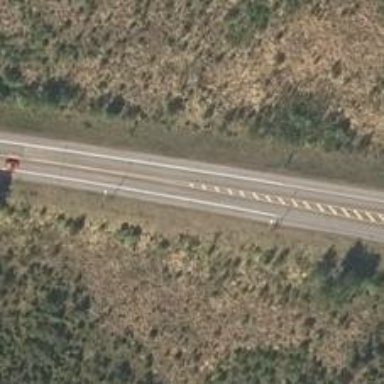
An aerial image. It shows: Trunk highway designated for motor vehicles.